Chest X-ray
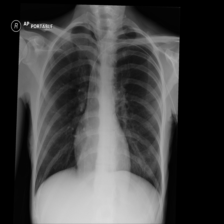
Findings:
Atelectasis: negative
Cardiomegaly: negative
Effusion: negative
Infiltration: negative
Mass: negative
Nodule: negative
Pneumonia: negative
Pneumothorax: negative
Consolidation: negative
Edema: negative
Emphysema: negative
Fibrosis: negative
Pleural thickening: negative
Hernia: negative